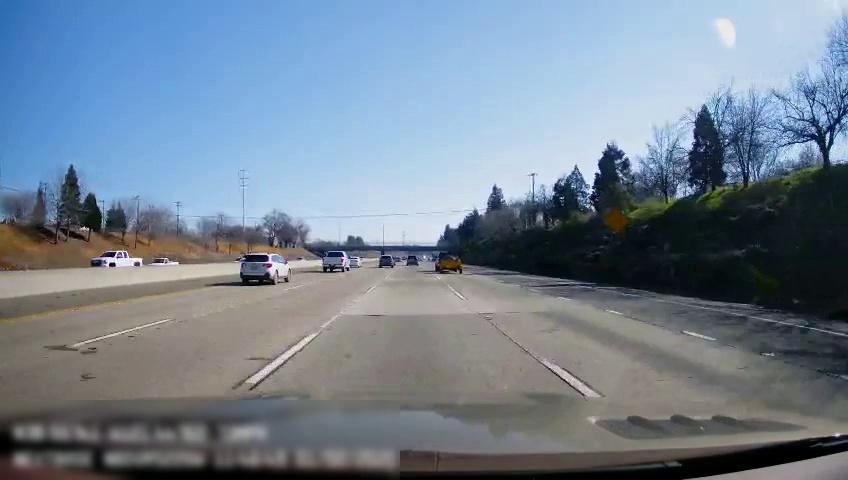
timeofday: Day
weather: Sunny
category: Drivable Space
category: Vehicles | SUV
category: Vehicles | Truck
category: Vehicles | Truck
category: Vehicles | Car
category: Vehicles | SUV
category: Vehicles | SUV
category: Vehicles | SUV
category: Vehicles | Other LV
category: Vehicles | Car
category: Lanes | Alternate Lane
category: Lanes | Alternate Lane
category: Lanes | Alternate Lane
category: Lanes | Alternate Lane
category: Lanes | Current Lane
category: Lanes | Alternate Lane